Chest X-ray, AP view. Patient: 10 years old, sex M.
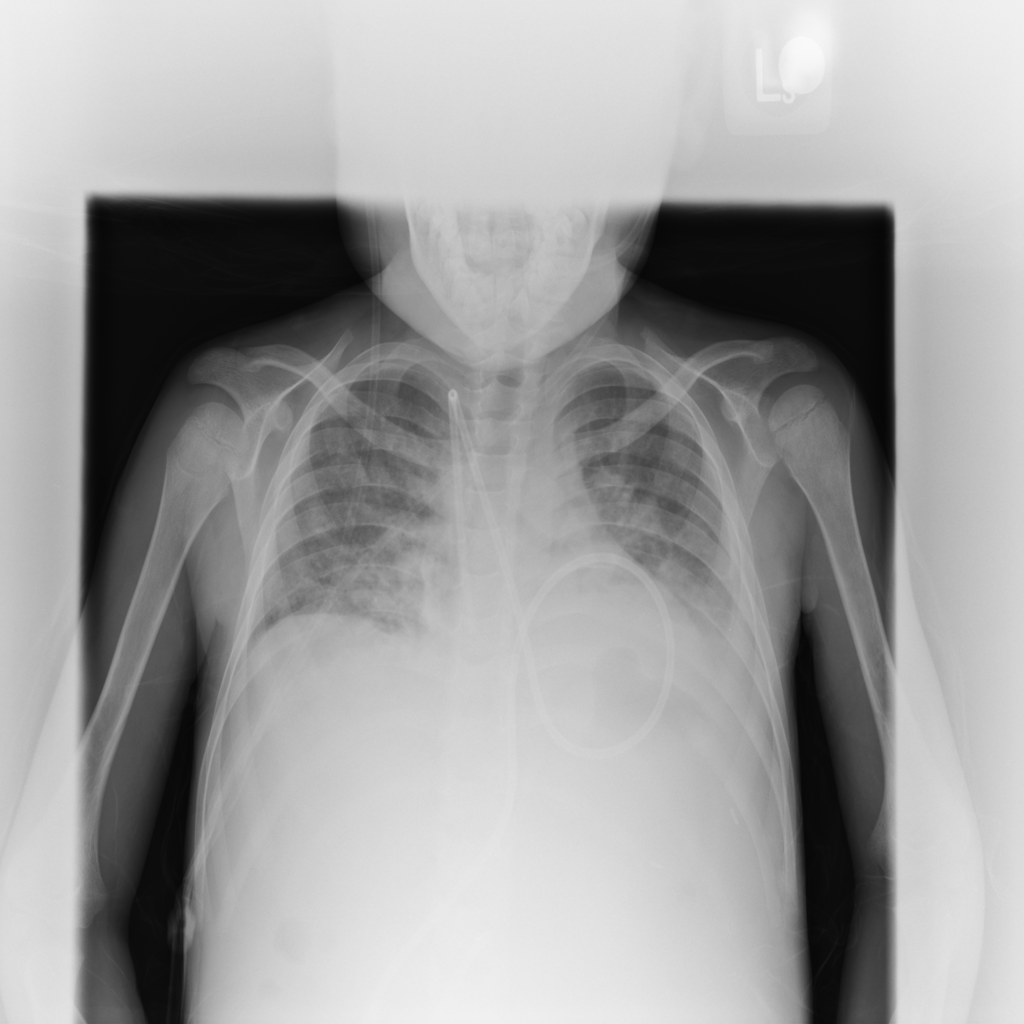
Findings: Infiltration